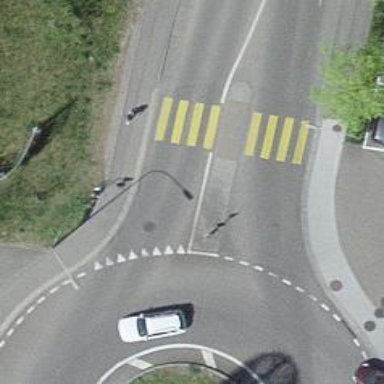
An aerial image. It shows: Uncontrolled zebra crossing with pedestrian island.